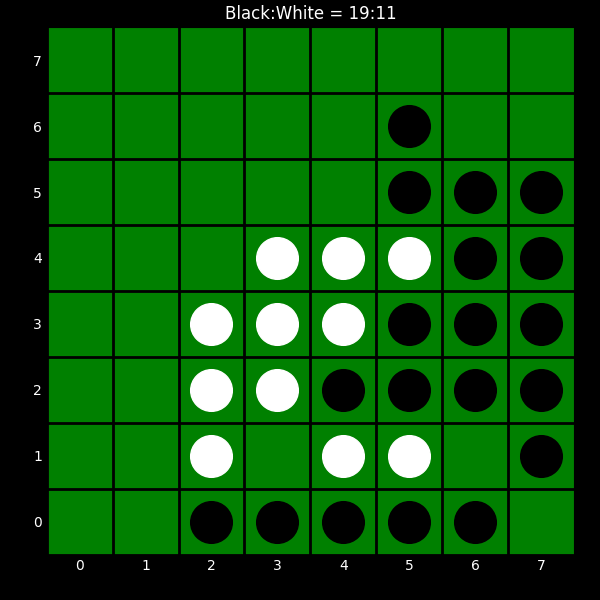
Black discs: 19
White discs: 11